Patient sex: M
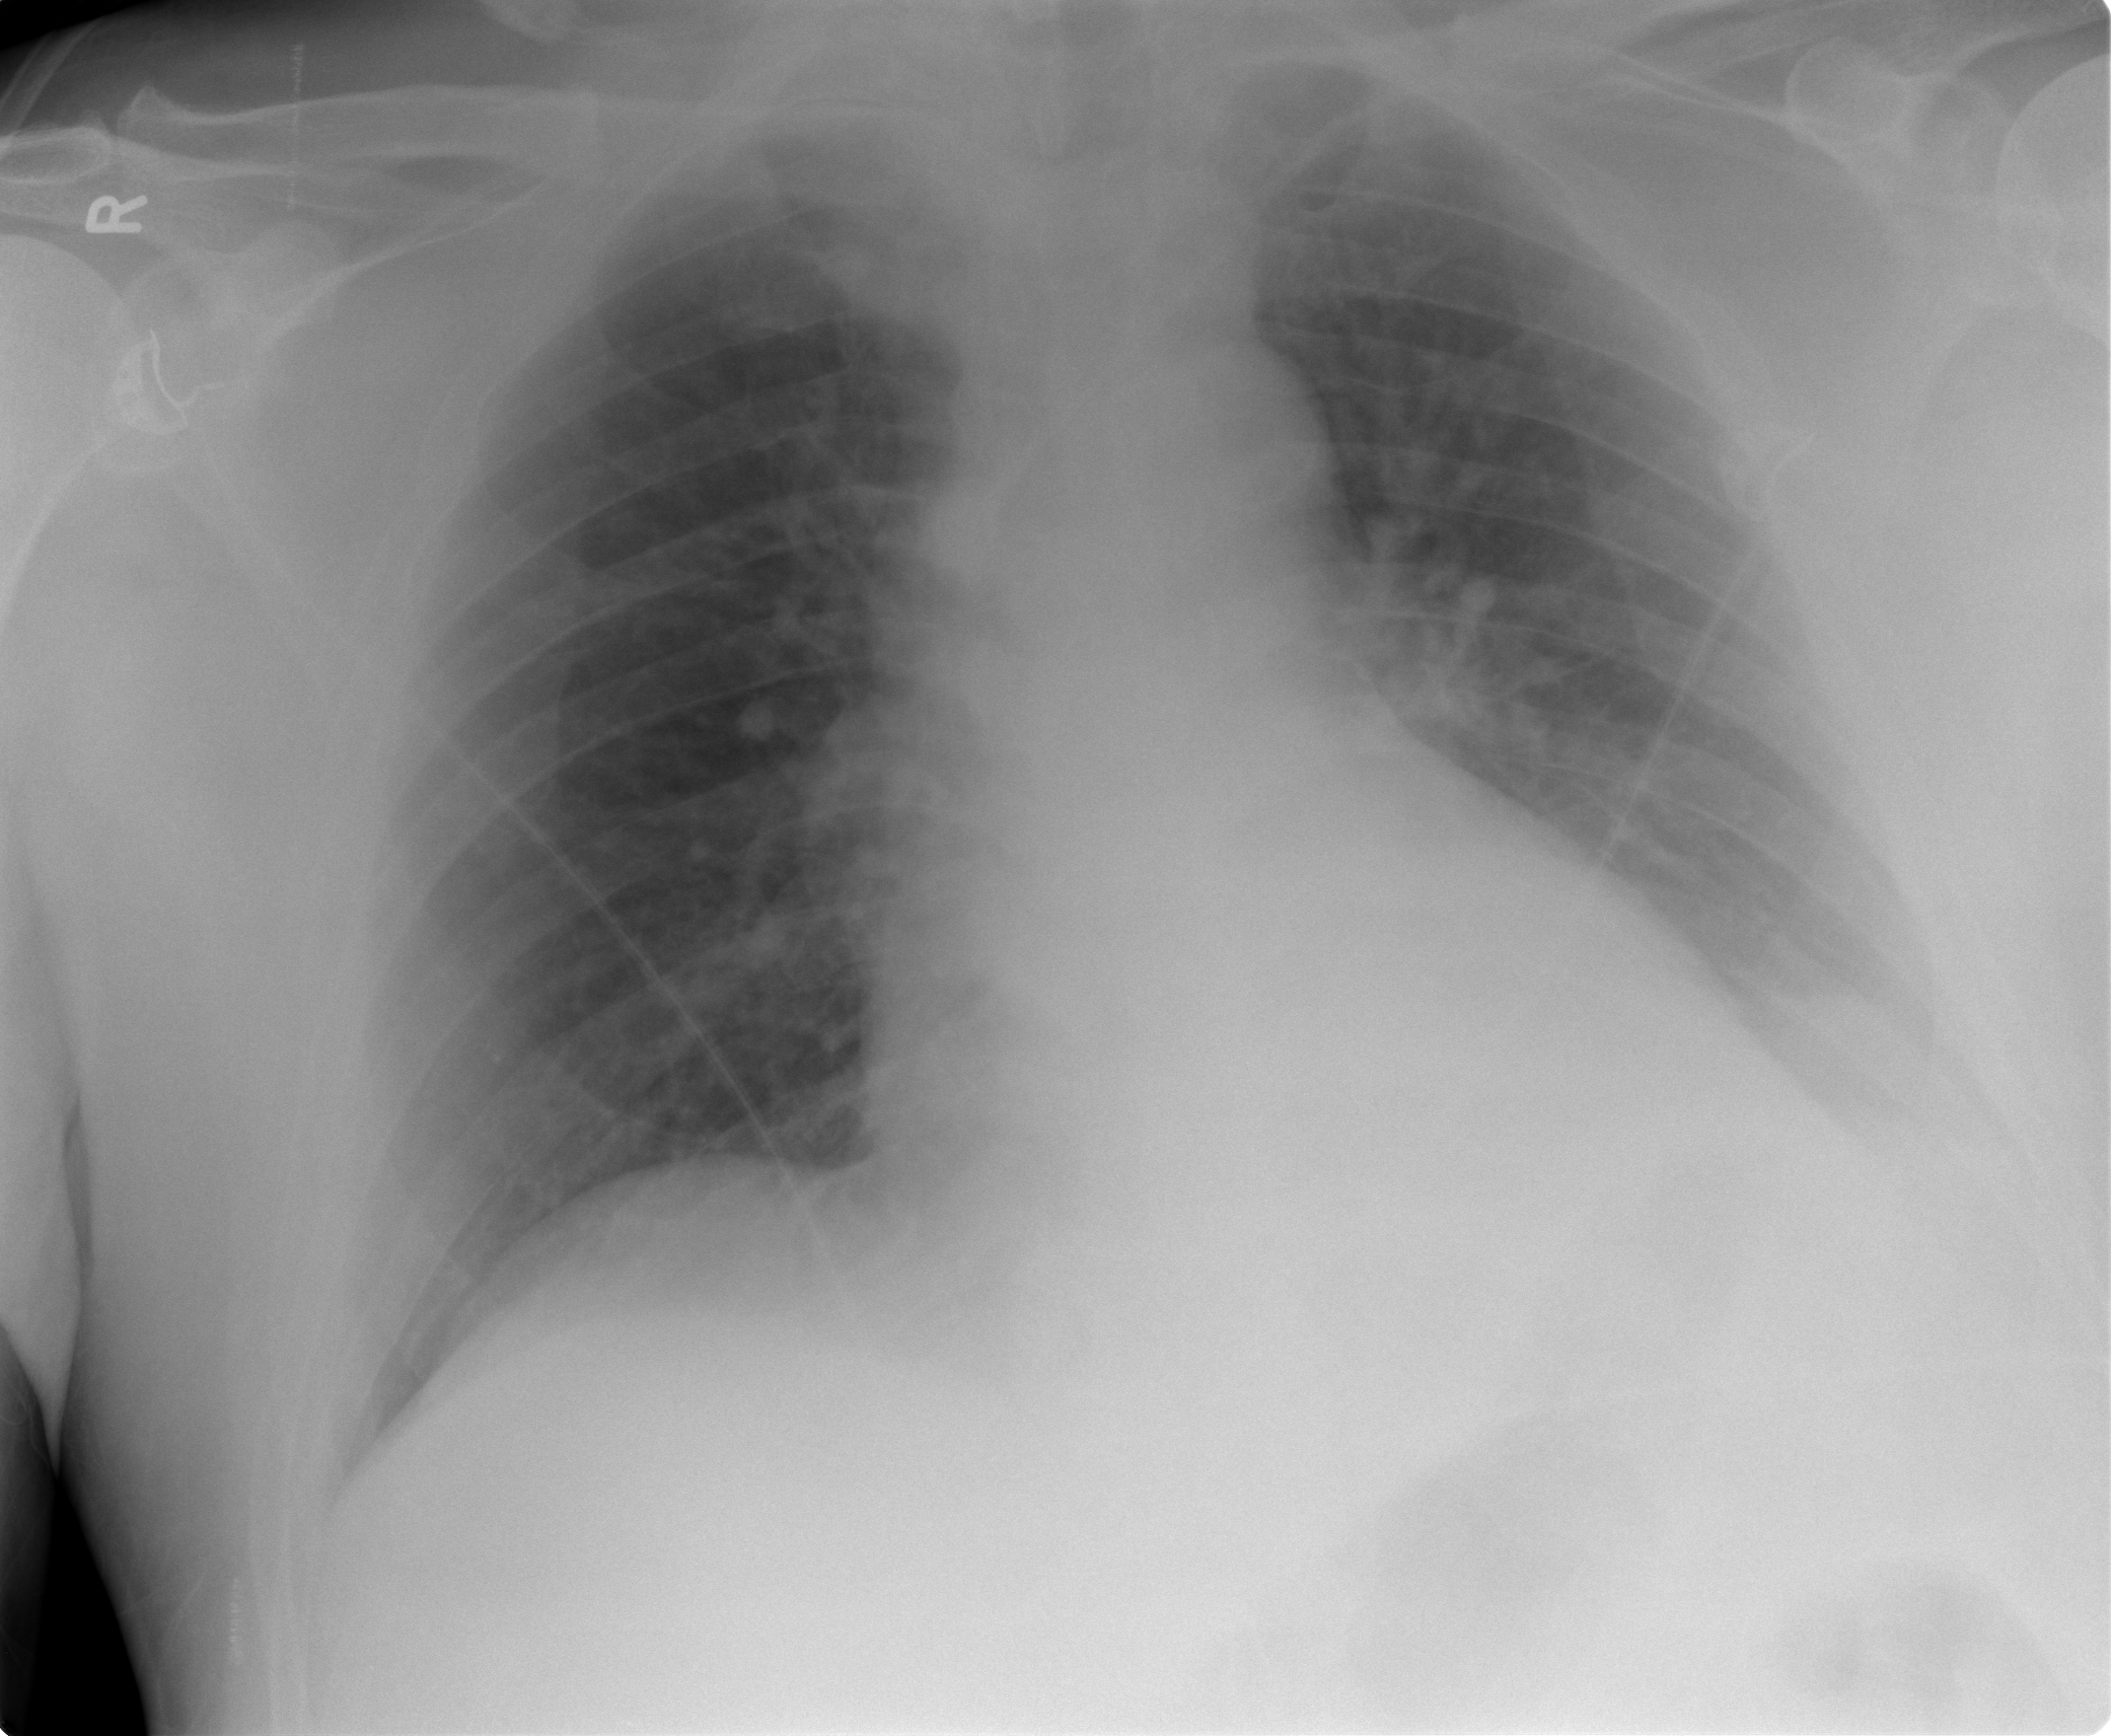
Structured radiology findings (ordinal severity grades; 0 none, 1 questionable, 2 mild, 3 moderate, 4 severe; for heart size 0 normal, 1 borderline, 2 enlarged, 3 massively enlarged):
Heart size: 0
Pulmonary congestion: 0
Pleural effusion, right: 0
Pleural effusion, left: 2
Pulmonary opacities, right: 0
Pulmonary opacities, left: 0
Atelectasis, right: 0
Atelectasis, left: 2